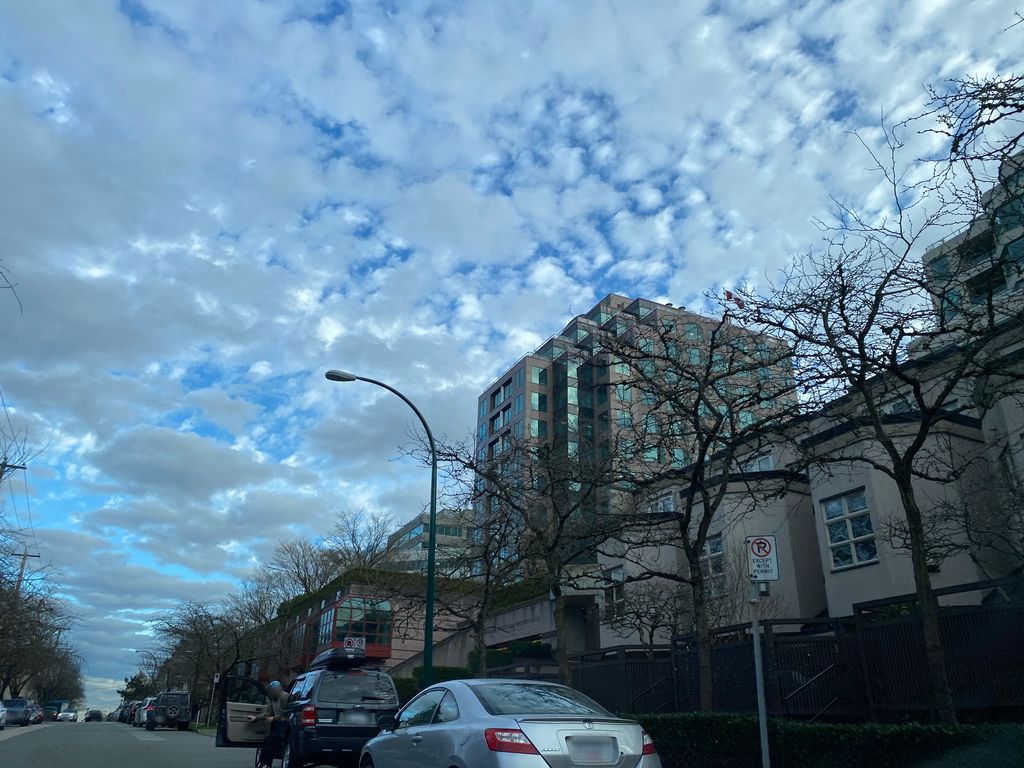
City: vancouver